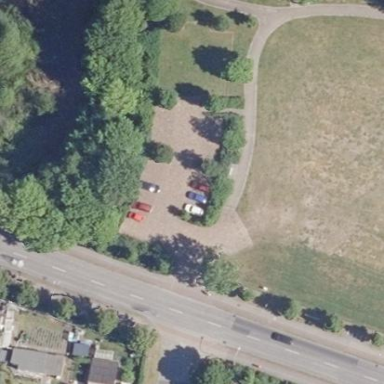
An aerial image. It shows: Parking area with surface.